Question: I have this record on DDBB:

And want to select any record having the date "2014 -06 -02" between its cl_startDate date and its cl_endDate date (this means record ID 39 should be selected). For this I do it this way:
'''
SELECT * FROM class_conf
WHERE ( 2014 -06 -02 >= cl_startDate ) && ( 2014 -06 -02 <= cl_endDate )
'''
Theorically, this should select any record with a cl_startDate and a cl_endDate between the given date, but it results on 0 matches selected.
I have also tried this ways:
'''
SELECT *
FROM class_conf
WHERE 2014 -06 -02 >= cl_startDate &&2014 -06 -02 <= cl_endDate
SELECT *
FROM class_conf
WHERE (cl_startDate <=2014 -06 -02) && ( cl_endDate >=2014 -06 -02 )
'''
all resulting on 0 records
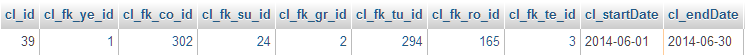
Answer: You need to put your dates in quotes otherwise you're doing math operations. Also, no spaces in your date values. You also want o use 'AND' and not '&&'. The parenthesis are not necessary here.
'''
SELECT * FROM class_conf
WHERE '2014-06-02' >= cl_startDate AND '2014-06-02' <= cl_endDate
'''